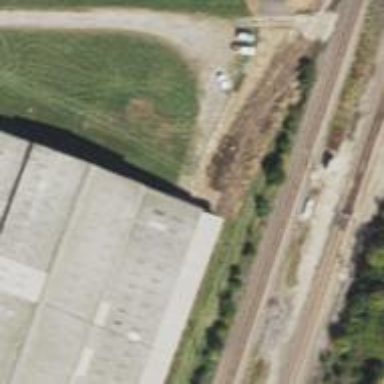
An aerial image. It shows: Abandoned railway yard.